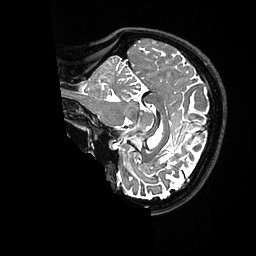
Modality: T2w
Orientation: sagittal
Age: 42
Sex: female
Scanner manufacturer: ge
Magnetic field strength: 3 T
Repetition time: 3.202 s
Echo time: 0.06623 s